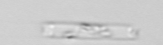
Label: Cerataulina_pelagica